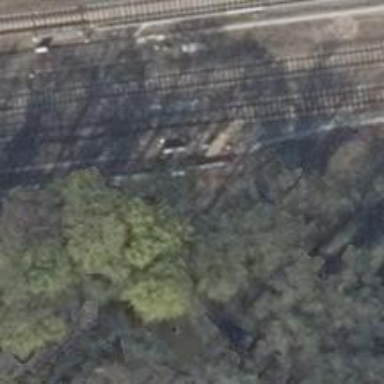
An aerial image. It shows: Railway switch with the turnout on the right side.